Question: I would like to represent computer networks and their connectivity between them.
With neo4j server located at 'http://localhost:7474' I can represent them like this :
However, I would like to let user see connectivity between nodes. When selecting two servers (purple nodes), it would render the paths between them and pop (as tooltip for instance) firewalling rules implemented on routers (green nodes).
Is it possible to do it with neo4j browser ? Or should I go for another representation library ?
Many thanks!
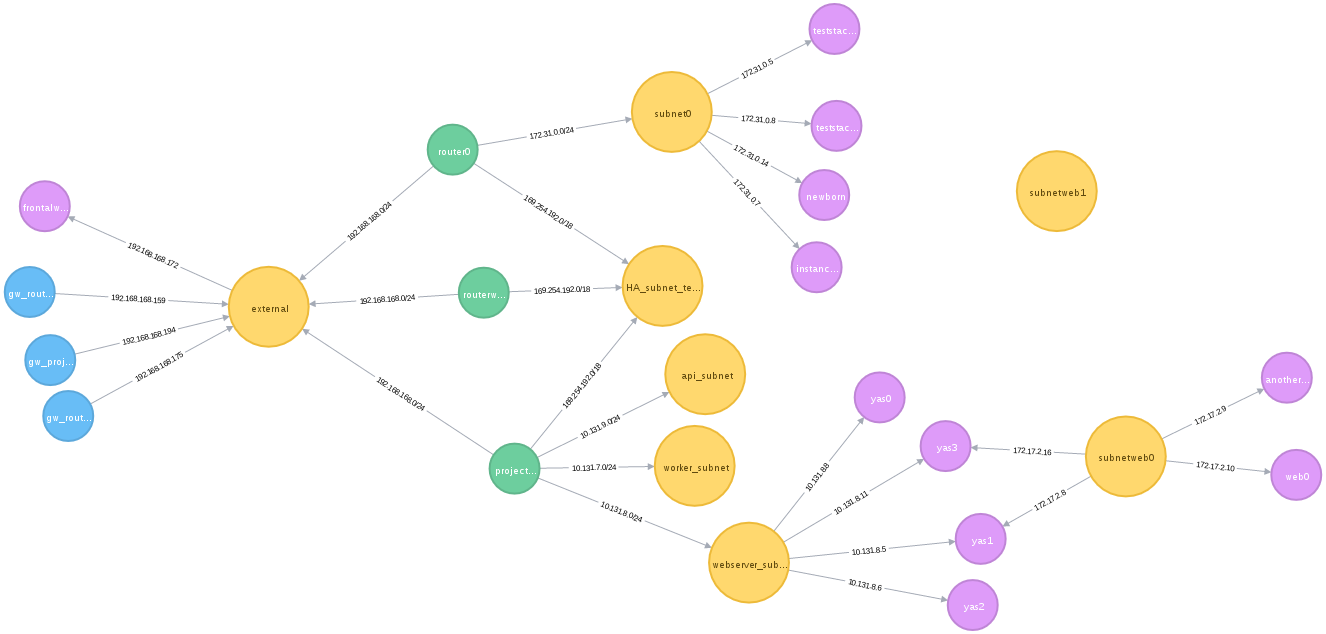
Answer: If you are looking to provide this functionality as part of an application I would look at using a 3rd party library to handle the display. A few that I have successfully used in the past to accomplish this sort of thing are:
<URL>
<URL>
<URL>
<URL>
<URL>
<URL>